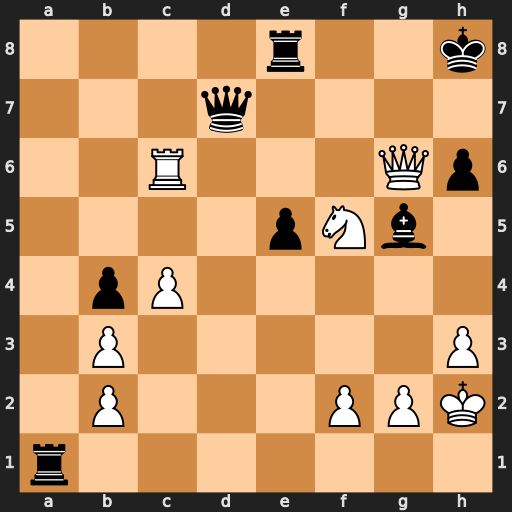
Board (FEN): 4r2k/3q4/2R3Qp/4pNb1/1pP5/1P5P/1P3PPK/r7
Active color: w
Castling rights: -
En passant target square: -
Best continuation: Rd6 Rg8 Qxg8+ Kxg8 Rxd7